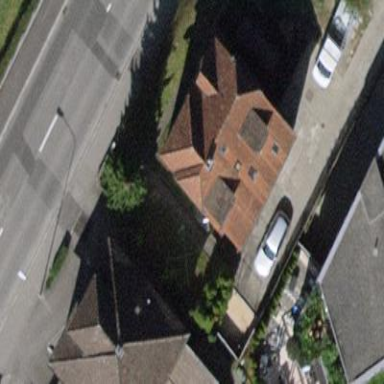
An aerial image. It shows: Apartments building with tiled roof.